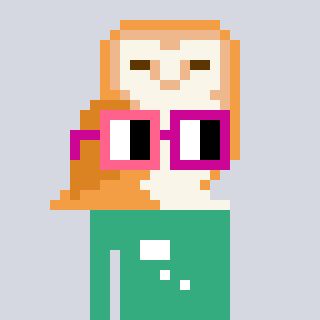
a pixel art character with square pink and red glasses, a owl-shaped head and a teal-colored body on a cool background